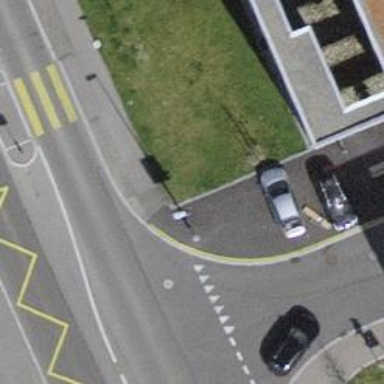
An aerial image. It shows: Sidewalk along the footway.